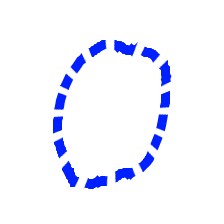
Shape: circle